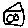
Label: house